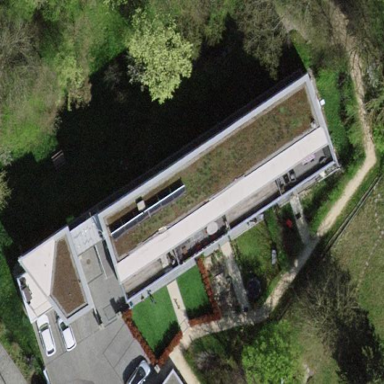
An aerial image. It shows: Garden enclosed by fence.